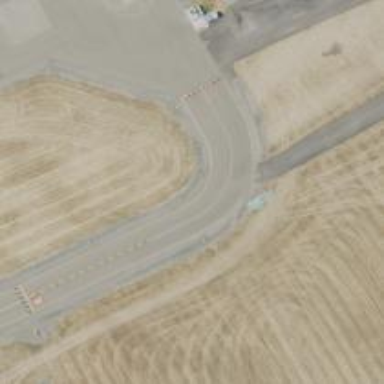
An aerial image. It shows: Image of taxiway at airport.